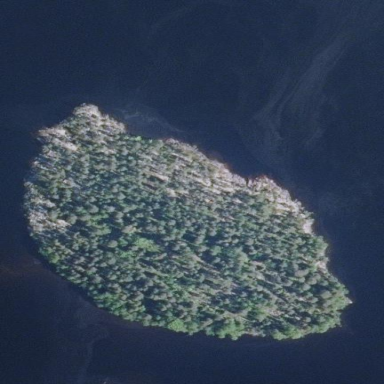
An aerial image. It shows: Island covered with woodland.